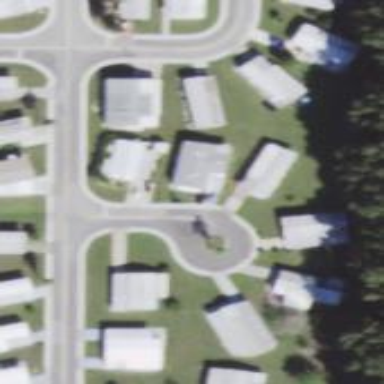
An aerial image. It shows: Living street.